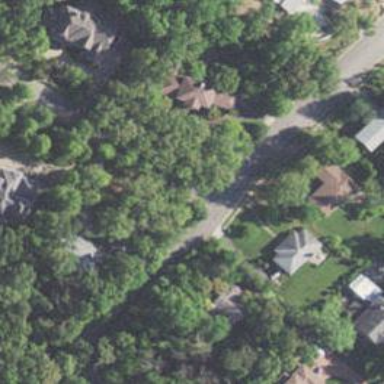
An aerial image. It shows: Neighborhood.